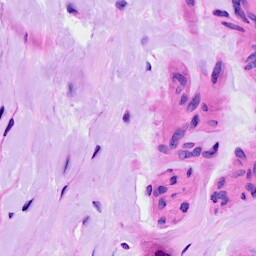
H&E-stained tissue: Ovarian